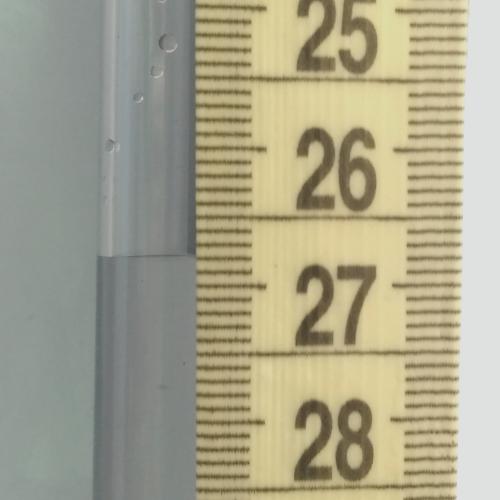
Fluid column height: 26.8 cm